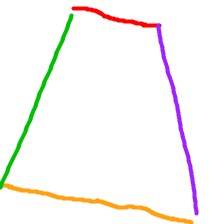
Shape: trapezoid